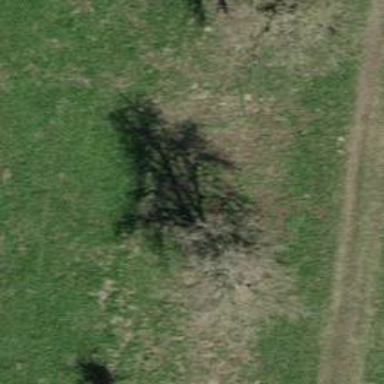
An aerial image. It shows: Single tag "natural: tree."